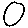
Label: circle